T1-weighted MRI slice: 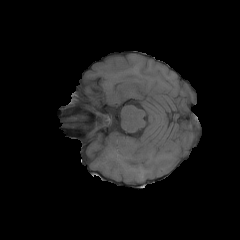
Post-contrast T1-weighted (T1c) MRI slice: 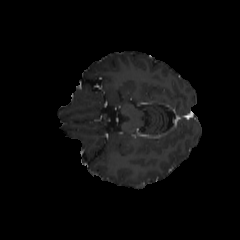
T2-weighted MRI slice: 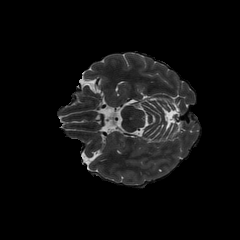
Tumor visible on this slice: no